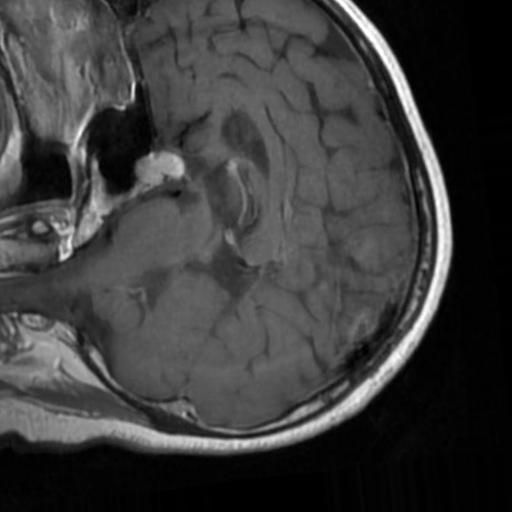
Label: brain_tumor